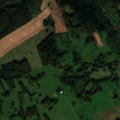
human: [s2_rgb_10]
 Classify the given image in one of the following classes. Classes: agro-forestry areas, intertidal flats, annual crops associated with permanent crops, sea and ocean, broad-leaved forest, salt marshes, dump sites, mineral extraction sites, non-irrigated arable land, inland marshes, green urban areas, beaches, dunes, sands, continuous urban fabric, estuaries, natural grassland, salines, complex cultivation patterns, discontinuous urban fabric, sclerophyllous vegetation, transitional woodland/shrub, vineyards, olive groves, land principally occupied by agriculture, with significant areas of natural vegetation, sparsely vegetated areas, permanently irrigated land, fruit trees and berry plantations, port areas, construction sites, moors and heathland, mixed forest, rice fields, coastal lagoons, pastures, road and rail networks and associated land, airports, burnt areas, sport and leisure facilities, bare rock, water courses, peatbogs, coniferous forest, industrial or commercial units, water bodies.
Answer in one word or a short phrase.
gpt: non-irrigated arable land, complex cultivation patterns, land principally occupied by agriculture, with significant areas of natural vegetation, broad-leaved forest, mixed forest, transitional woodland/shrub, water bodies